Question: I have a QTabWidget with six tabs, and all the tabs have an icon -
but the icons are not in the center of the tab:

What I've done so far :
'''
tabWidget->setStyleSheet("QTabBar::tab {width: 40px; height: 40px;}"
"QTabBar::tab:selected {background: lightblue;}");
tabWidget->setIconSize(QSize(40, 40));
tabWidget->addTab("widget", QIcon("iconPath"), ""); //<--for all six tabs
'''
And:
'''
tabWidget->setTabIcon(index, QIcon("iconPath"));
'''
Any ideas why this is happening, and how I can fix it?
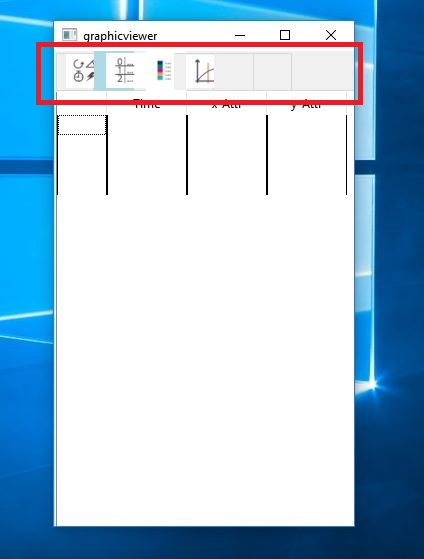
Answer: I too have been struggling with this issue. Here is how I resolve it.
I was attempting to get a left side tab menu going, which used icons as its indicators (what the users would see), however I had a problem:
<URL>
My icons, which were set using the currentTabIcon in the Property Editor, were aligning to the bottom (which is expected since I am using the <URL>.
I had this as my stylesheet:
'''
QTabBar::tab:hover {
background-color: #212121;
}
QTabBar::tab:selected{
background-color: #313131;
}
QTabBar::tab {
background-color: #111111;
height:70px;
width: 70px;
border: none;
}
'''
Now, attempting the suggested <URL> found in this post whereby I set the margins did not have the desired effect, infact it had no effect at all.
After playing around with some of the CSS properties, I discovered that setting the 'padding-top' and 'padding-bottom' gave me the desired result.
<URL>
adding the lines:
'''
padding-top: -15px;
padding-bottom: 15px
'''
Resolved the problem for me, however this needs to be changed according to your needs.
My final stylesheet resembles:
'''
QTabBar::tab:hover {
background-color: #212121;
}
QTabBar::tab:selected{
background-color: #313131;
}
QTabBar::tab {
background-color: #111111;
height:70px;
width: 70px;
border: none;
margin: 0px;
padding-top: -15px;
padding-bottom: 15px
}
'''